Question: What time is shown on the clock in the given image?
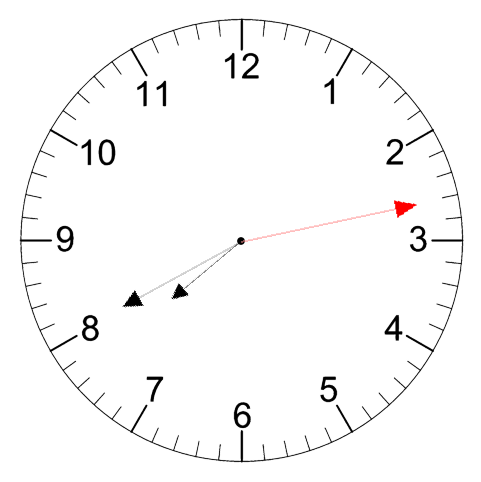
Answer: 07:40:13